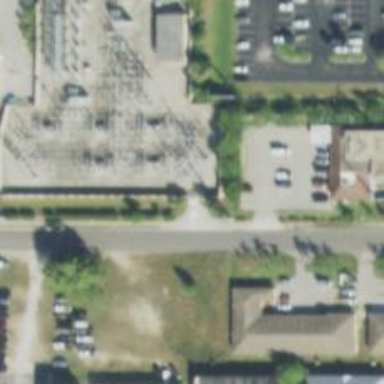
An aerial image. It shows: Switch used for power control.